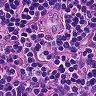
Metastatic tissue present: no